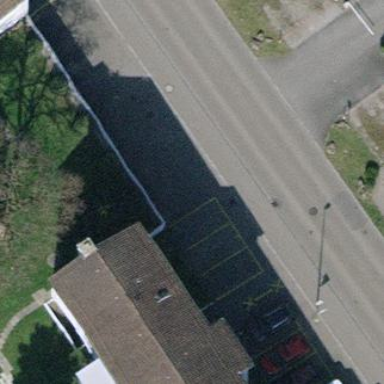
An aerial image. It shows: Garage building.